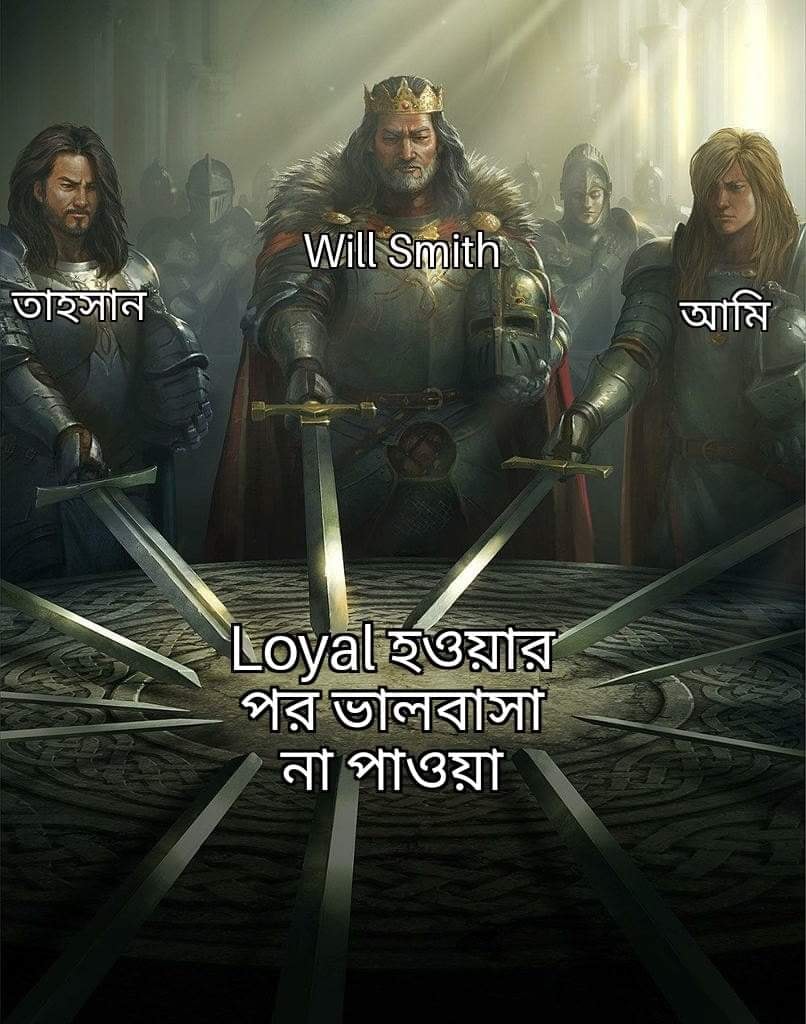
Caption: তাহসান   Will smith   আমি   Loyal  হওয়ার পর ভালবাসা না পাওয়া
Label: non-hate